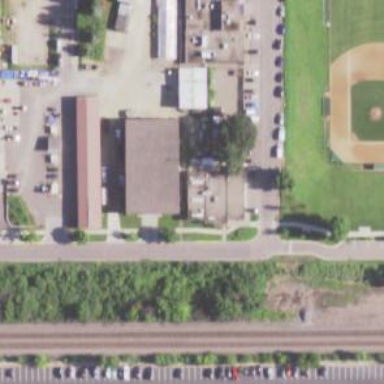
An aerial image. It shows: Footway road with new sidewalk added in September 2013.